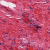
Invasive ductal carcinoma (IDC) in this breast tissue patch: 1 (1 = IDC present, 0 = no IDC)